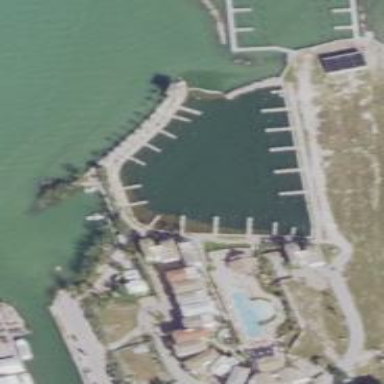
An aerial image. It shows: Marina on leisure land.